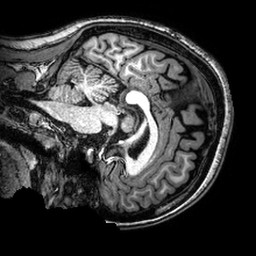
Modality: T1w
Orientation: sagittal
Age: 21
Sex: female